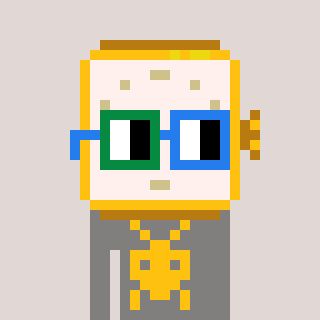
a pixel art character with square green and blue glasses, a watch-shaped head and a bluegrey-colored body on a warm background